Question: '''
Dim LocationList =
From rows In db.Locations, clientRow In db.Clients, stateData In db.Ref_States
Where rows.State = stateData.ID
Select ClientName = clientRow.Name, rows.ID, rows.Address1, rows.Address2, rows.City, StateName = stateData.Name, ShortStateName = stateData.ShortName, rows.ZipCode Order By Address1
'''
That's what I have and it is very wrong. Everything shows up, but the data displays incorrectly, displays more rows than exist.

I think I may have it, but could you look at my code and tell me if you see any issues?
'''
Dim LocationList =
From rows In db.Locations, clientRow In db.Clients, stateData In db.Ref_States
Where rows.State = stateData.ID And rows.ClientID = ucClientID And rows.ClientID = clientRow.ID
Select ClientName = clientRow.Name, rows.ID, rows.Address1, rows.Address2, rows.City, StateName = stateData.Name, ShortStateName = stateData.ShortName, rows.ZipCode Order By Address1
'''
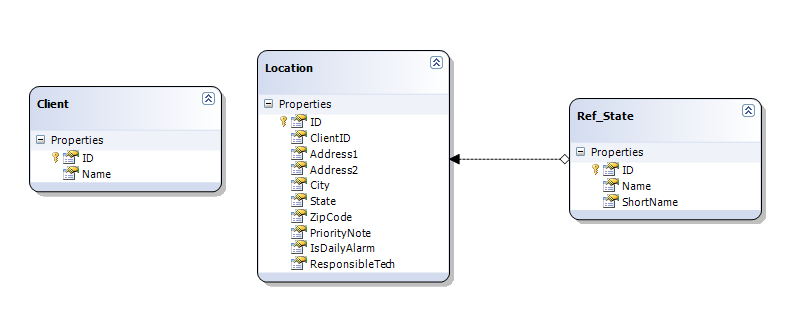
Answer: This assumes your foreign key maps Location.State to Ref_State.ID
'''
Dim LocationList = From rows In db.Locations _
Join rs In Ref_State On rows.State Equals rs.ID _
Order By rows.Address1 _
Select rs.Name
'''
The above answers your original question. After adding the Client table, I would write the query as follows:
'''
Dim LocationList = _
From clientRow In db.Clients _
Join rows in db.Locations On clientRow.ID Equals rows.ClientID _
Join db.stateData In Ref_States On rows.State Equals stateData.ID _
Select ClientName = clientRow.Name, rows.ID, rows.Address1, rows.Address2, rows.City, StateName = stateData.Name, ShortStateName = stateData.ShortName, rows.ZipCode _
Order By Address1
'''
Writing it with the joins explicitly makes it more readable I think.